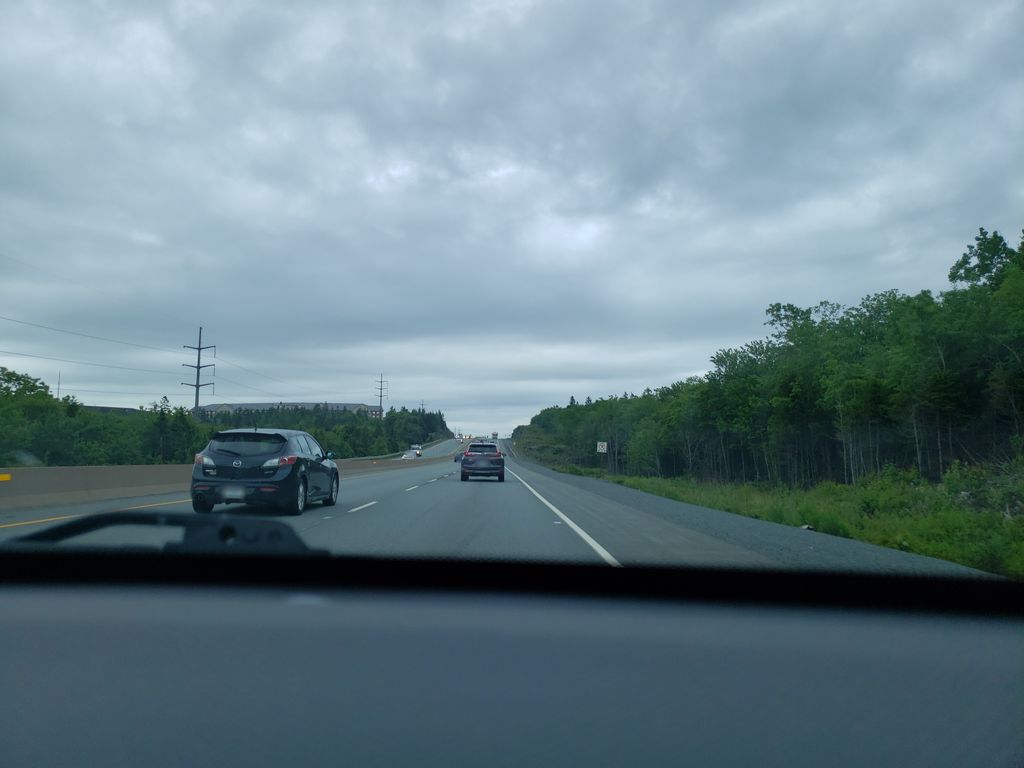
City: halifax